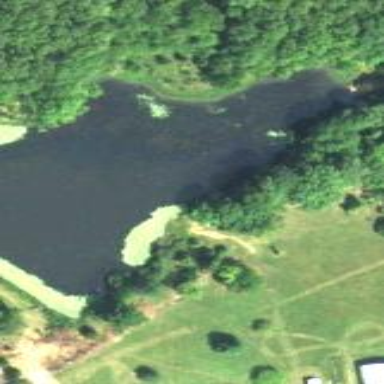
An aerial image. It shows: Serene pond surrounded by nature.